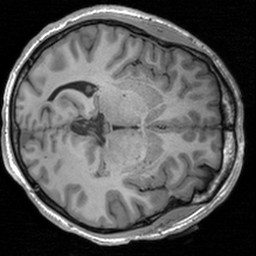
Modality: T1w
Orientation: axial
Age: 24
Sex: male
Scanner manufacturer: siemens
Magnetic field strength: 3 T
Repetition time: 1.9 s
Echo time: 0.00226 s